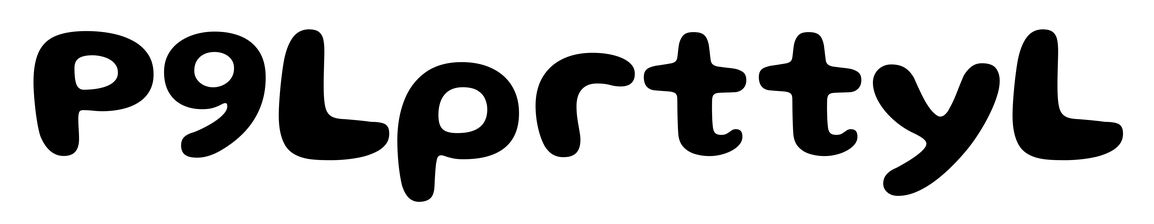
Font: Gluten_SemiBold